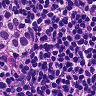
Metastatic tissue present: yes